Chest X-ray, PA view. Patient: 52 years old, sex F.
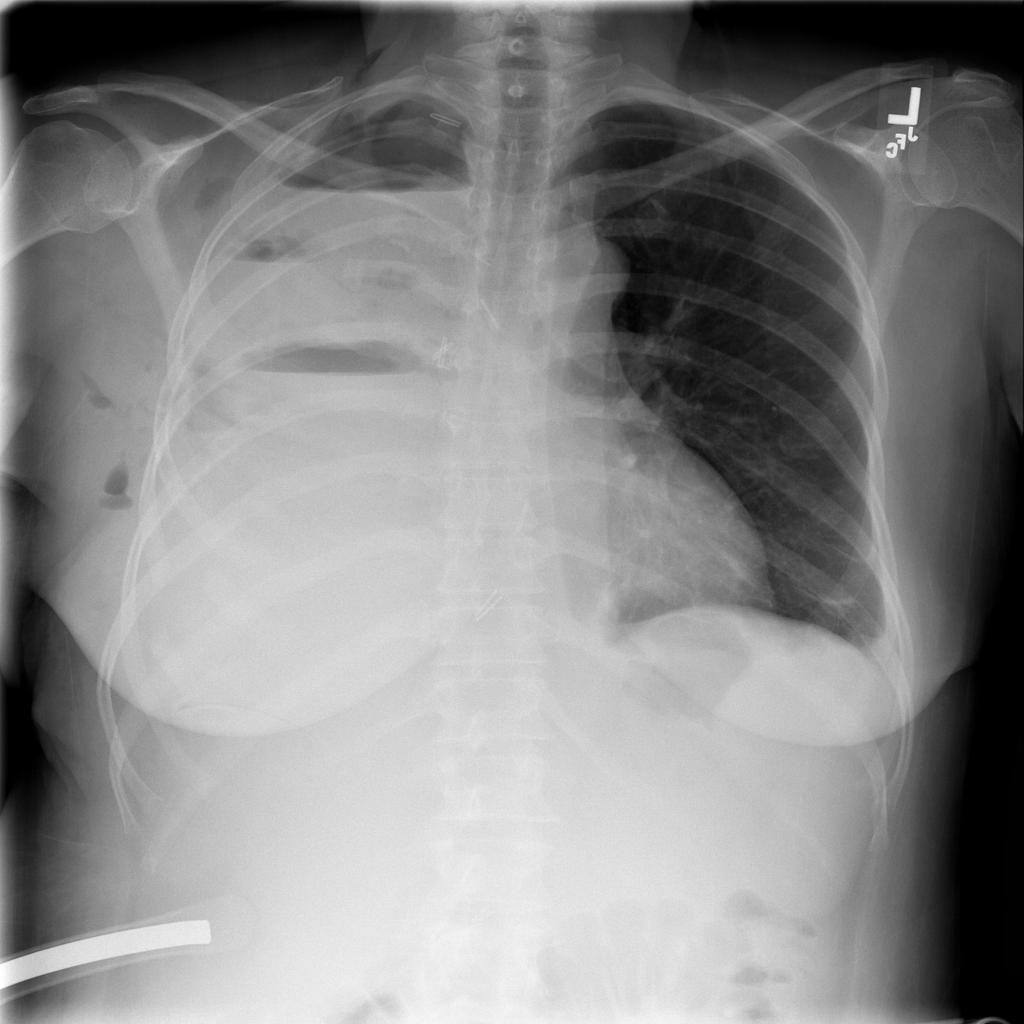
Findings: Emphysema, Fibrosis